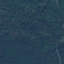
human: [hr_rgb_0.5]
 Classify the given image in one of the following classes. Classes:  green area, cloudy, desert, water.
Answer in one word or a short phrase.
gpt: green area